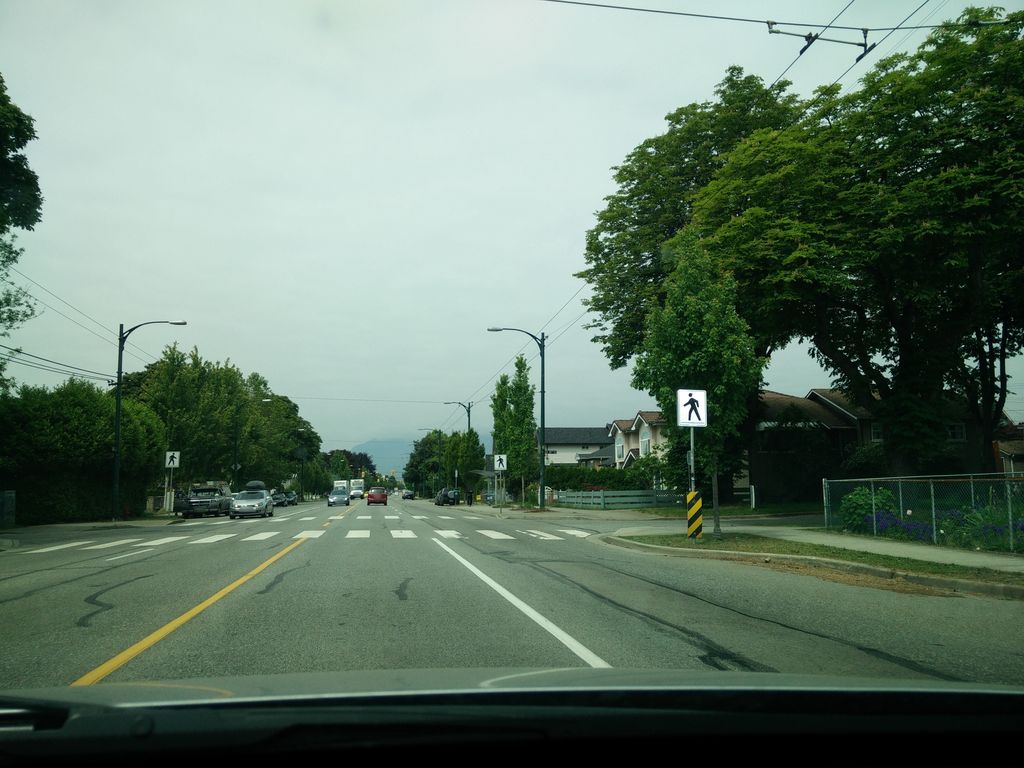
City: vancouver